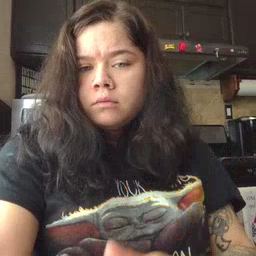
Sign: why